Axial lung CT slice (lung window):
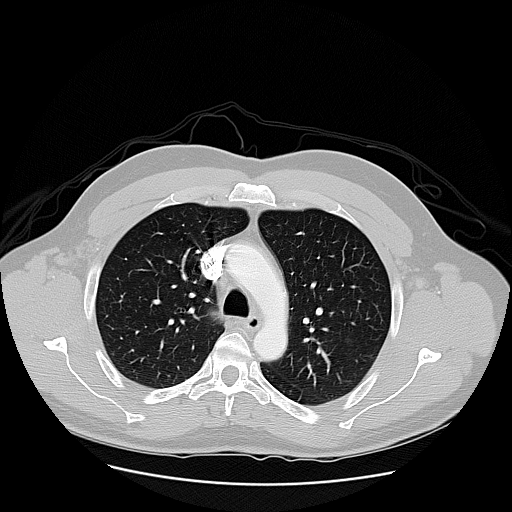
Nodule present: no